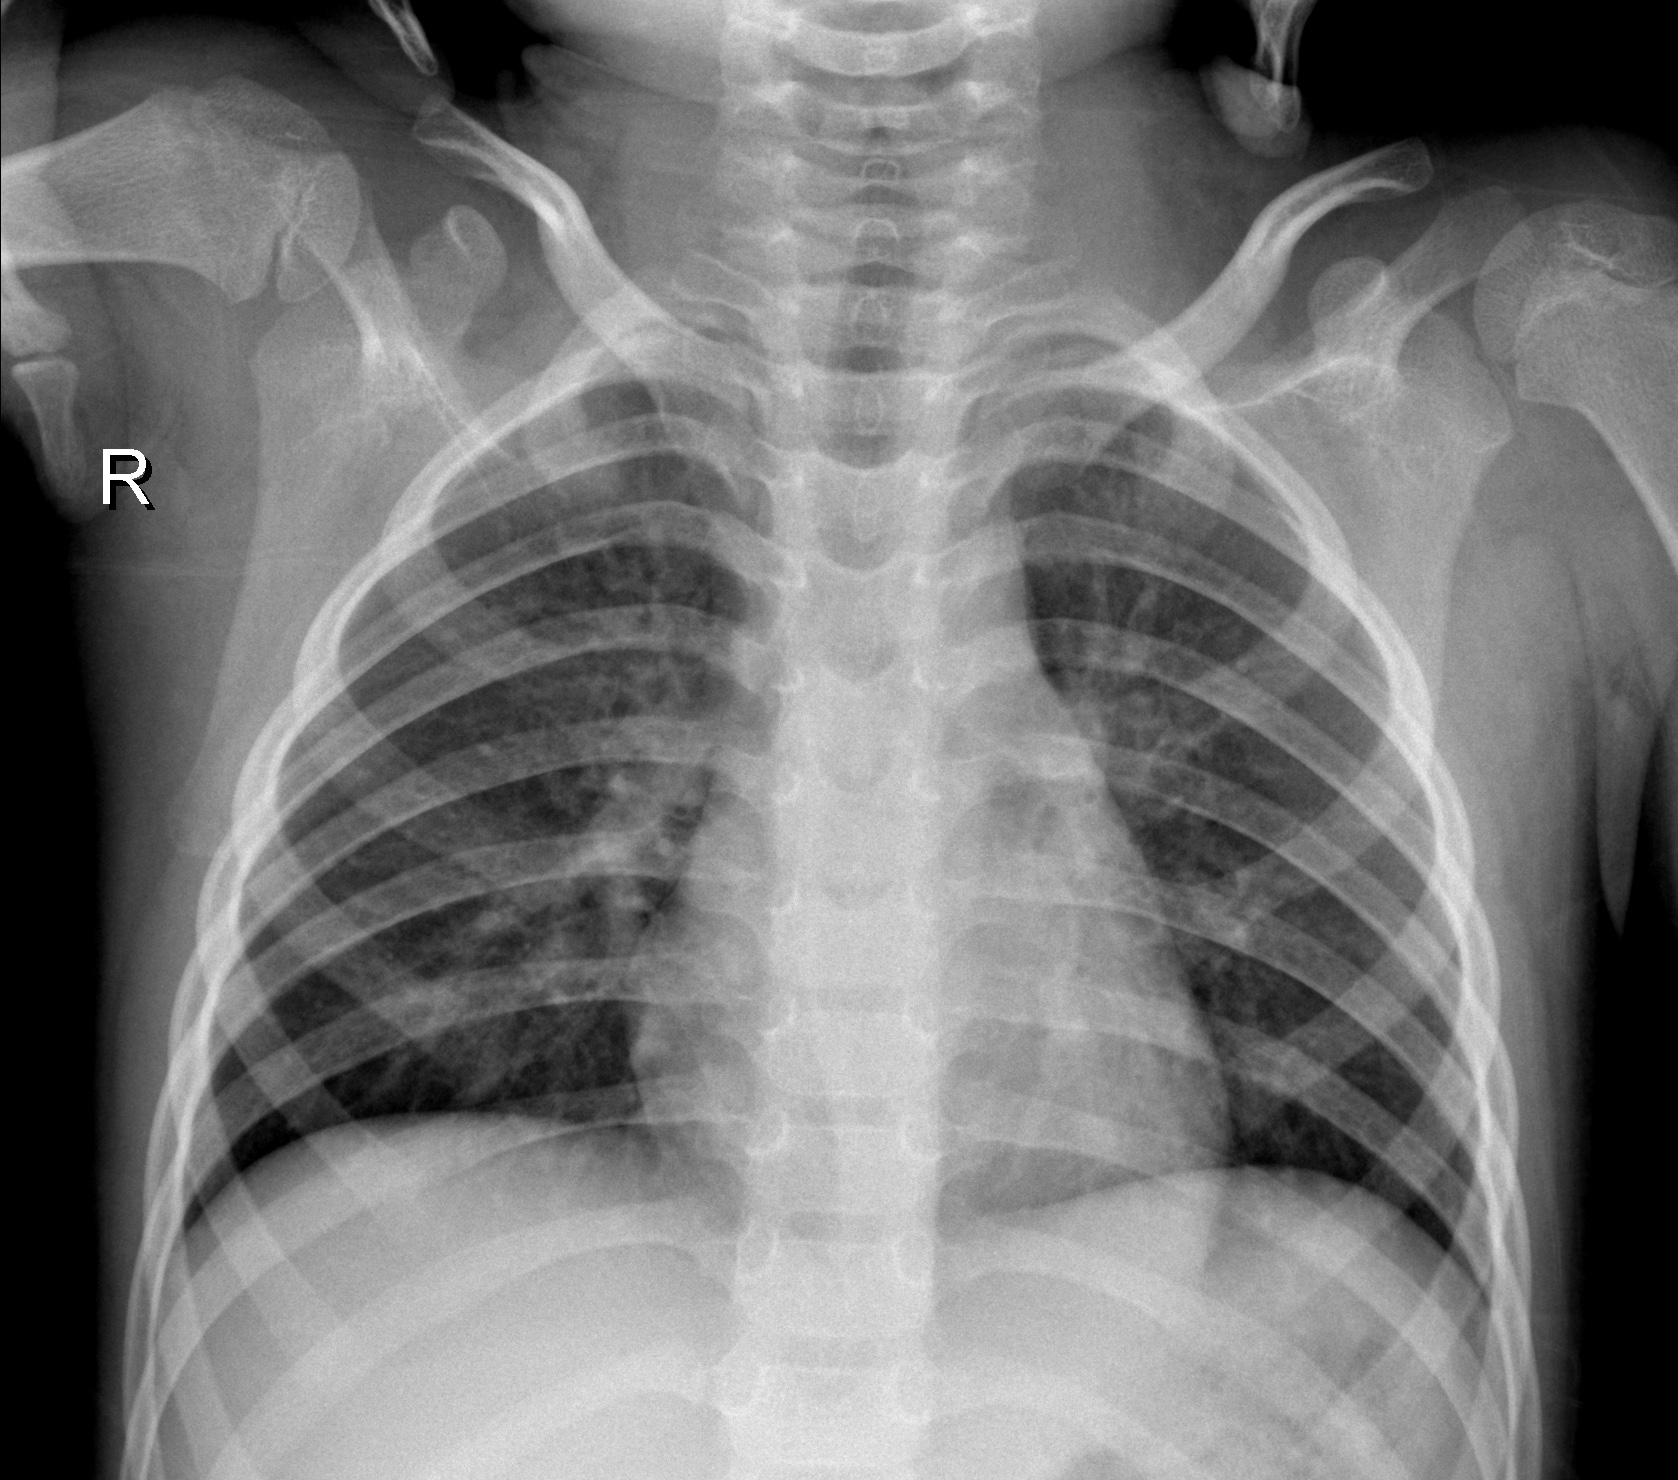
Diagnosis: NORMAL